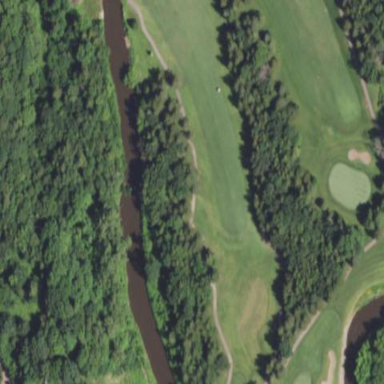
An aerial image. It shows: Grassy area designated as golf fairway.